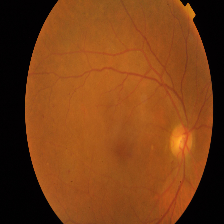
Diabetic retinopathy grade: Proliferative DR